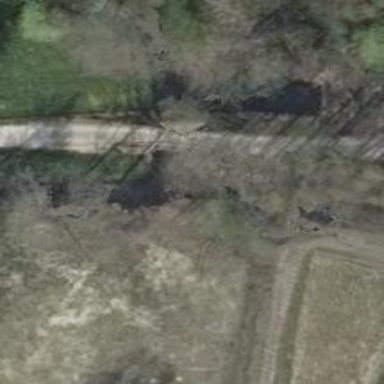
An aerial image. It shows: Track road passing over bridge with grade 3 tracktype.